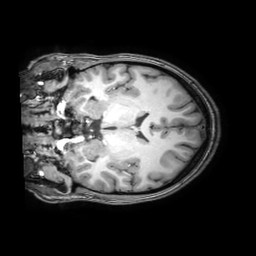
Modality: T1w
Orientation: coronal
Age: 26
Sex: female
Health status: healthy
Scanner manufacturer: philips
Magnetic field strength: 3 T
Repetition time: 0.0079 s
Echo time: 0.0035 s